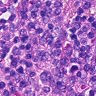
Metastatic tissue present: no